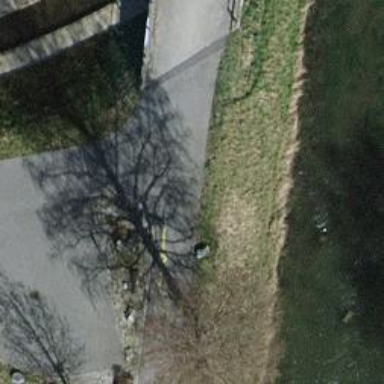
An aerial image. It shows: Bollard barrier.